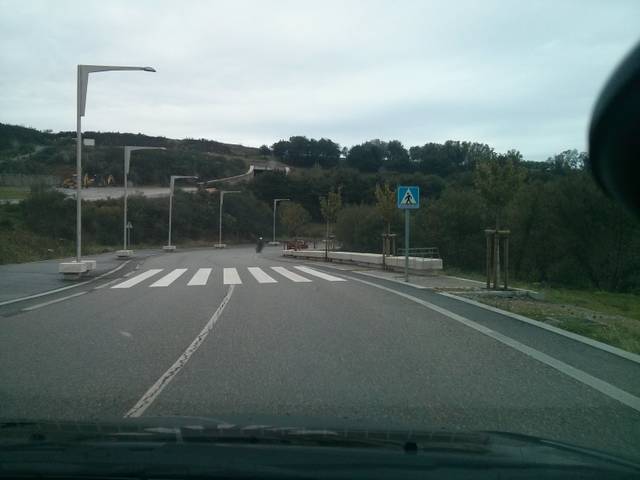
Region: Spain
Coordinates: 42.872, -8.524